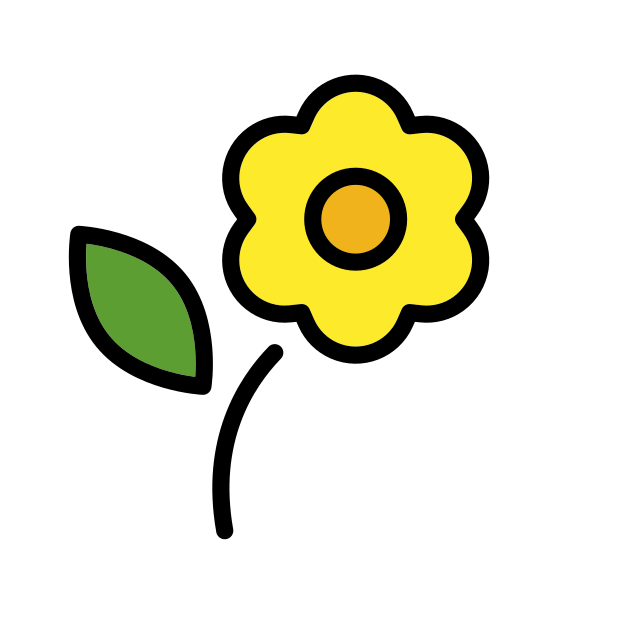
blossom